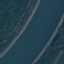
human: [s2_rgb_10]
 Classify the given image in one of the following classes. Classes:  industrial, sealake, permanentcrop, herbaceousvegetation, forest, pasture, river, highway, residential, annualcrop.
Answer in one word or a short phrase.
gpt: River